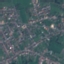
Label: Residential